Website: crate-barrel
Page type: receipt
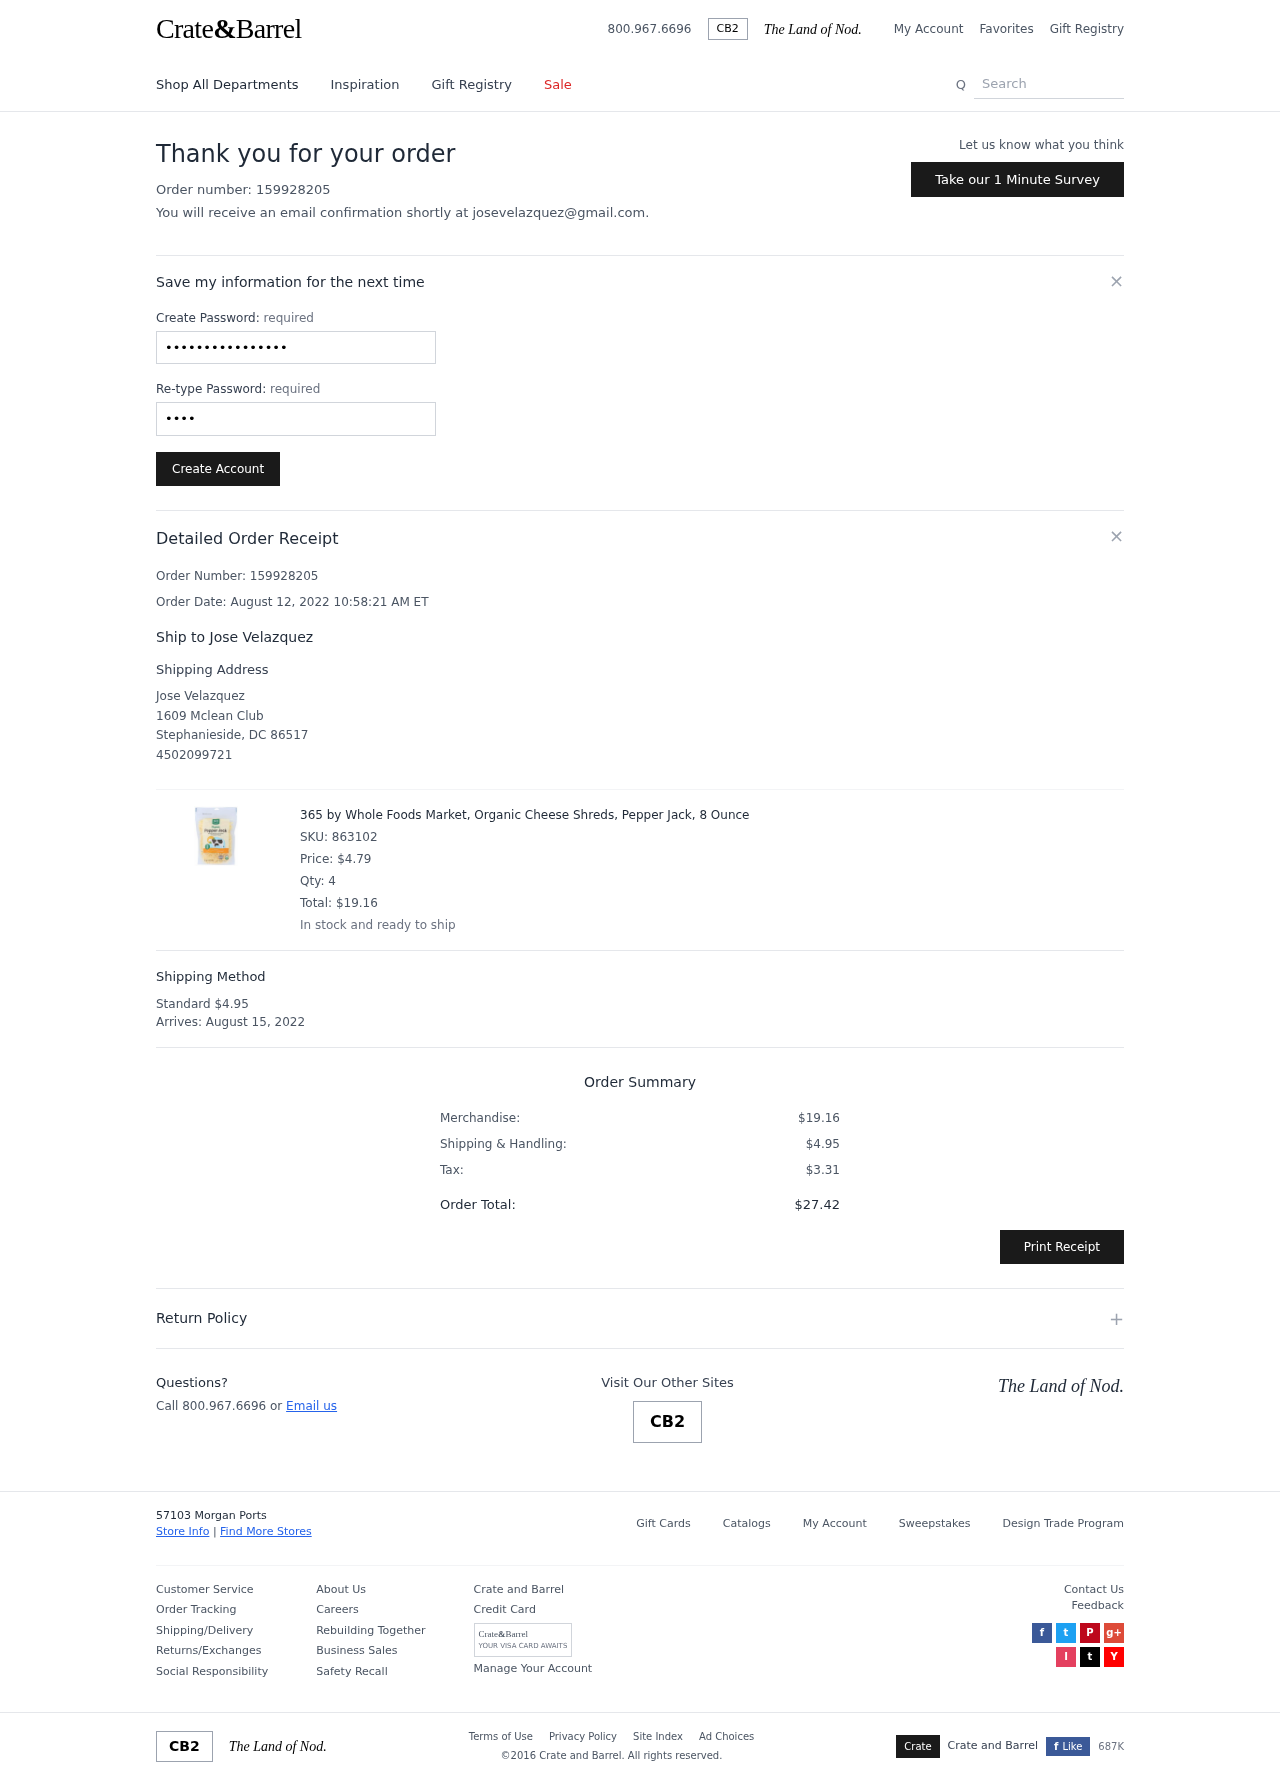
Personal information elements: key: PII_CITY
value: Stephanieside
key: PII_EMAIL
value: josevelazquez@gmail.com
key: PII_FULLNAME
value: Jose Velazquez
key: PII_FULLNAME
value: Ship to Jose Velazquez
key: PII_PHONE
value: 4502099721
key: PII_POSTCODE
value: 86517
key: PII_STATE_ABBR
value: DC
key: PII_STREET
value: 1609 Mclean Club
Product elements: key: PRODUCT1_NAME
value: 365 by Whole Foods Market, Organic Cheese Shreds, Pepper Jack, 8 Ounce
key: PRODUCT1_PRICE
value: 4.79
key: PRODUCT1_QUANTITY
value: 4
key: PRODUCT1_SKU
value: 863102
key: PRODUCT1_TOTAL
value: $19.16
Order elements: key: ORDER_ID
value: Order Number: 159928205
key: ORDER_ID
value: Order number: 159928205
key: ORDER_DATE
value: Order Date: August 12, 2022 10:58:21 AM ET
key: ORDER_SHIPPING_COST
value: $4.95
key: ORDER_DELIVERY_DATE
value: August 15, 2022
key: ORDER_SUBTOTAL
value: $19.16
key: ORDER_TAX
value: $3.31
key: ORDER_TOTAL
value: $27.42
Search elements: key: HEADER_SEARCH
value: Search